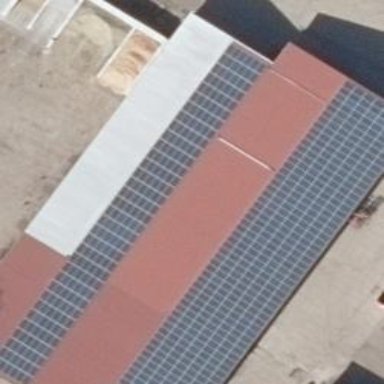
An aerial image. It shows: Small solar photovoltaic panel used as generator to produce electricity.